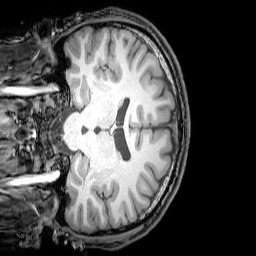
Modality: T1w
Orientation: coronal
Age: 24
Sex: male
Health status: healthy
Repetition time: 0.081 s
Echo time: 0.037 s